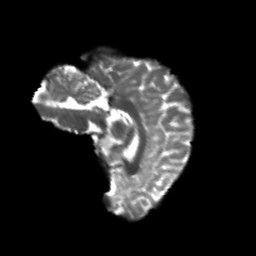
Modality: T2w
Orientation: sagittal
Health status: healthy
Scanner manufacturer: philips
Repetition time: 7.393 s
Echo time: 0.08599 s